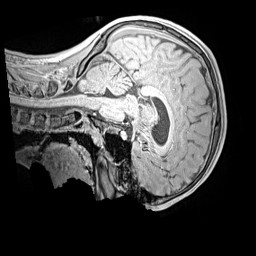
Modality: MP2RAGE
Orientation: sagittal
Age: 13
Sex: male
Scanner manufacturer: siemens
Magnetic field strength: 3 T
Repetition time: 4 s
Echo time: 0.00299 s